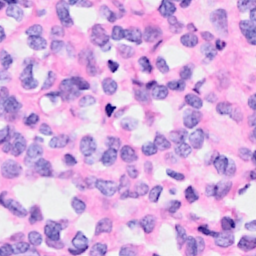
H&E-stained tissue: Breast